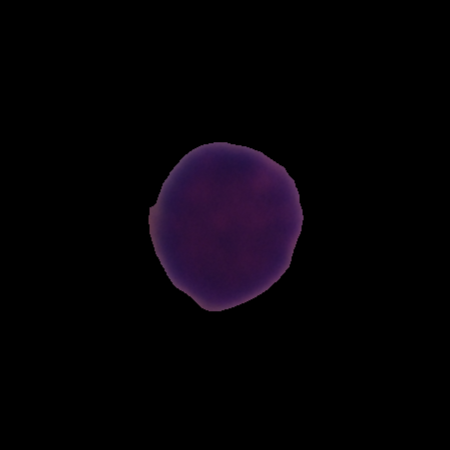
Label: healthy